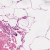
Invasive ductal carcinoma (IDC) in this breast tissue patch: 0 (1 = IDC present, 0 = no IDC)